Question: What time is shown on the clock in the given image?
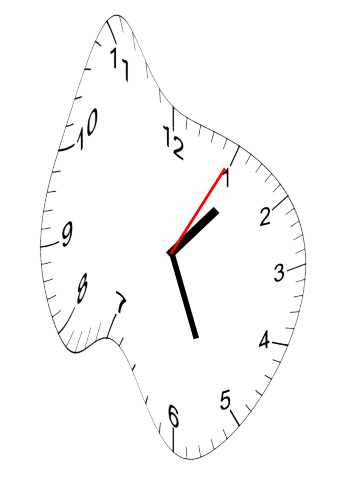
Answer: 01:26:05